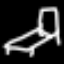
Label: bed